Field crop: tomato
Growth stage: 2
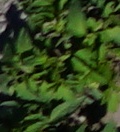
Species: tomato